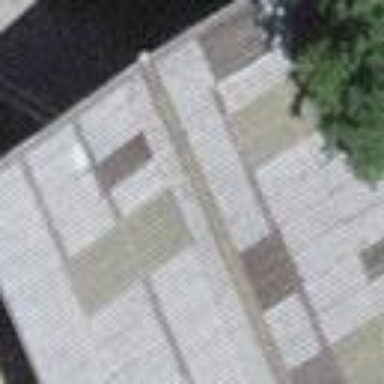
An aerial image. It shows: Shed building.